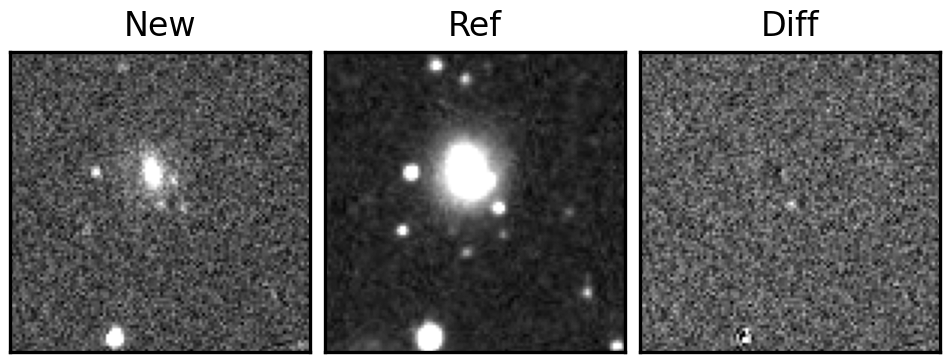
Label: real